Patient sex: M
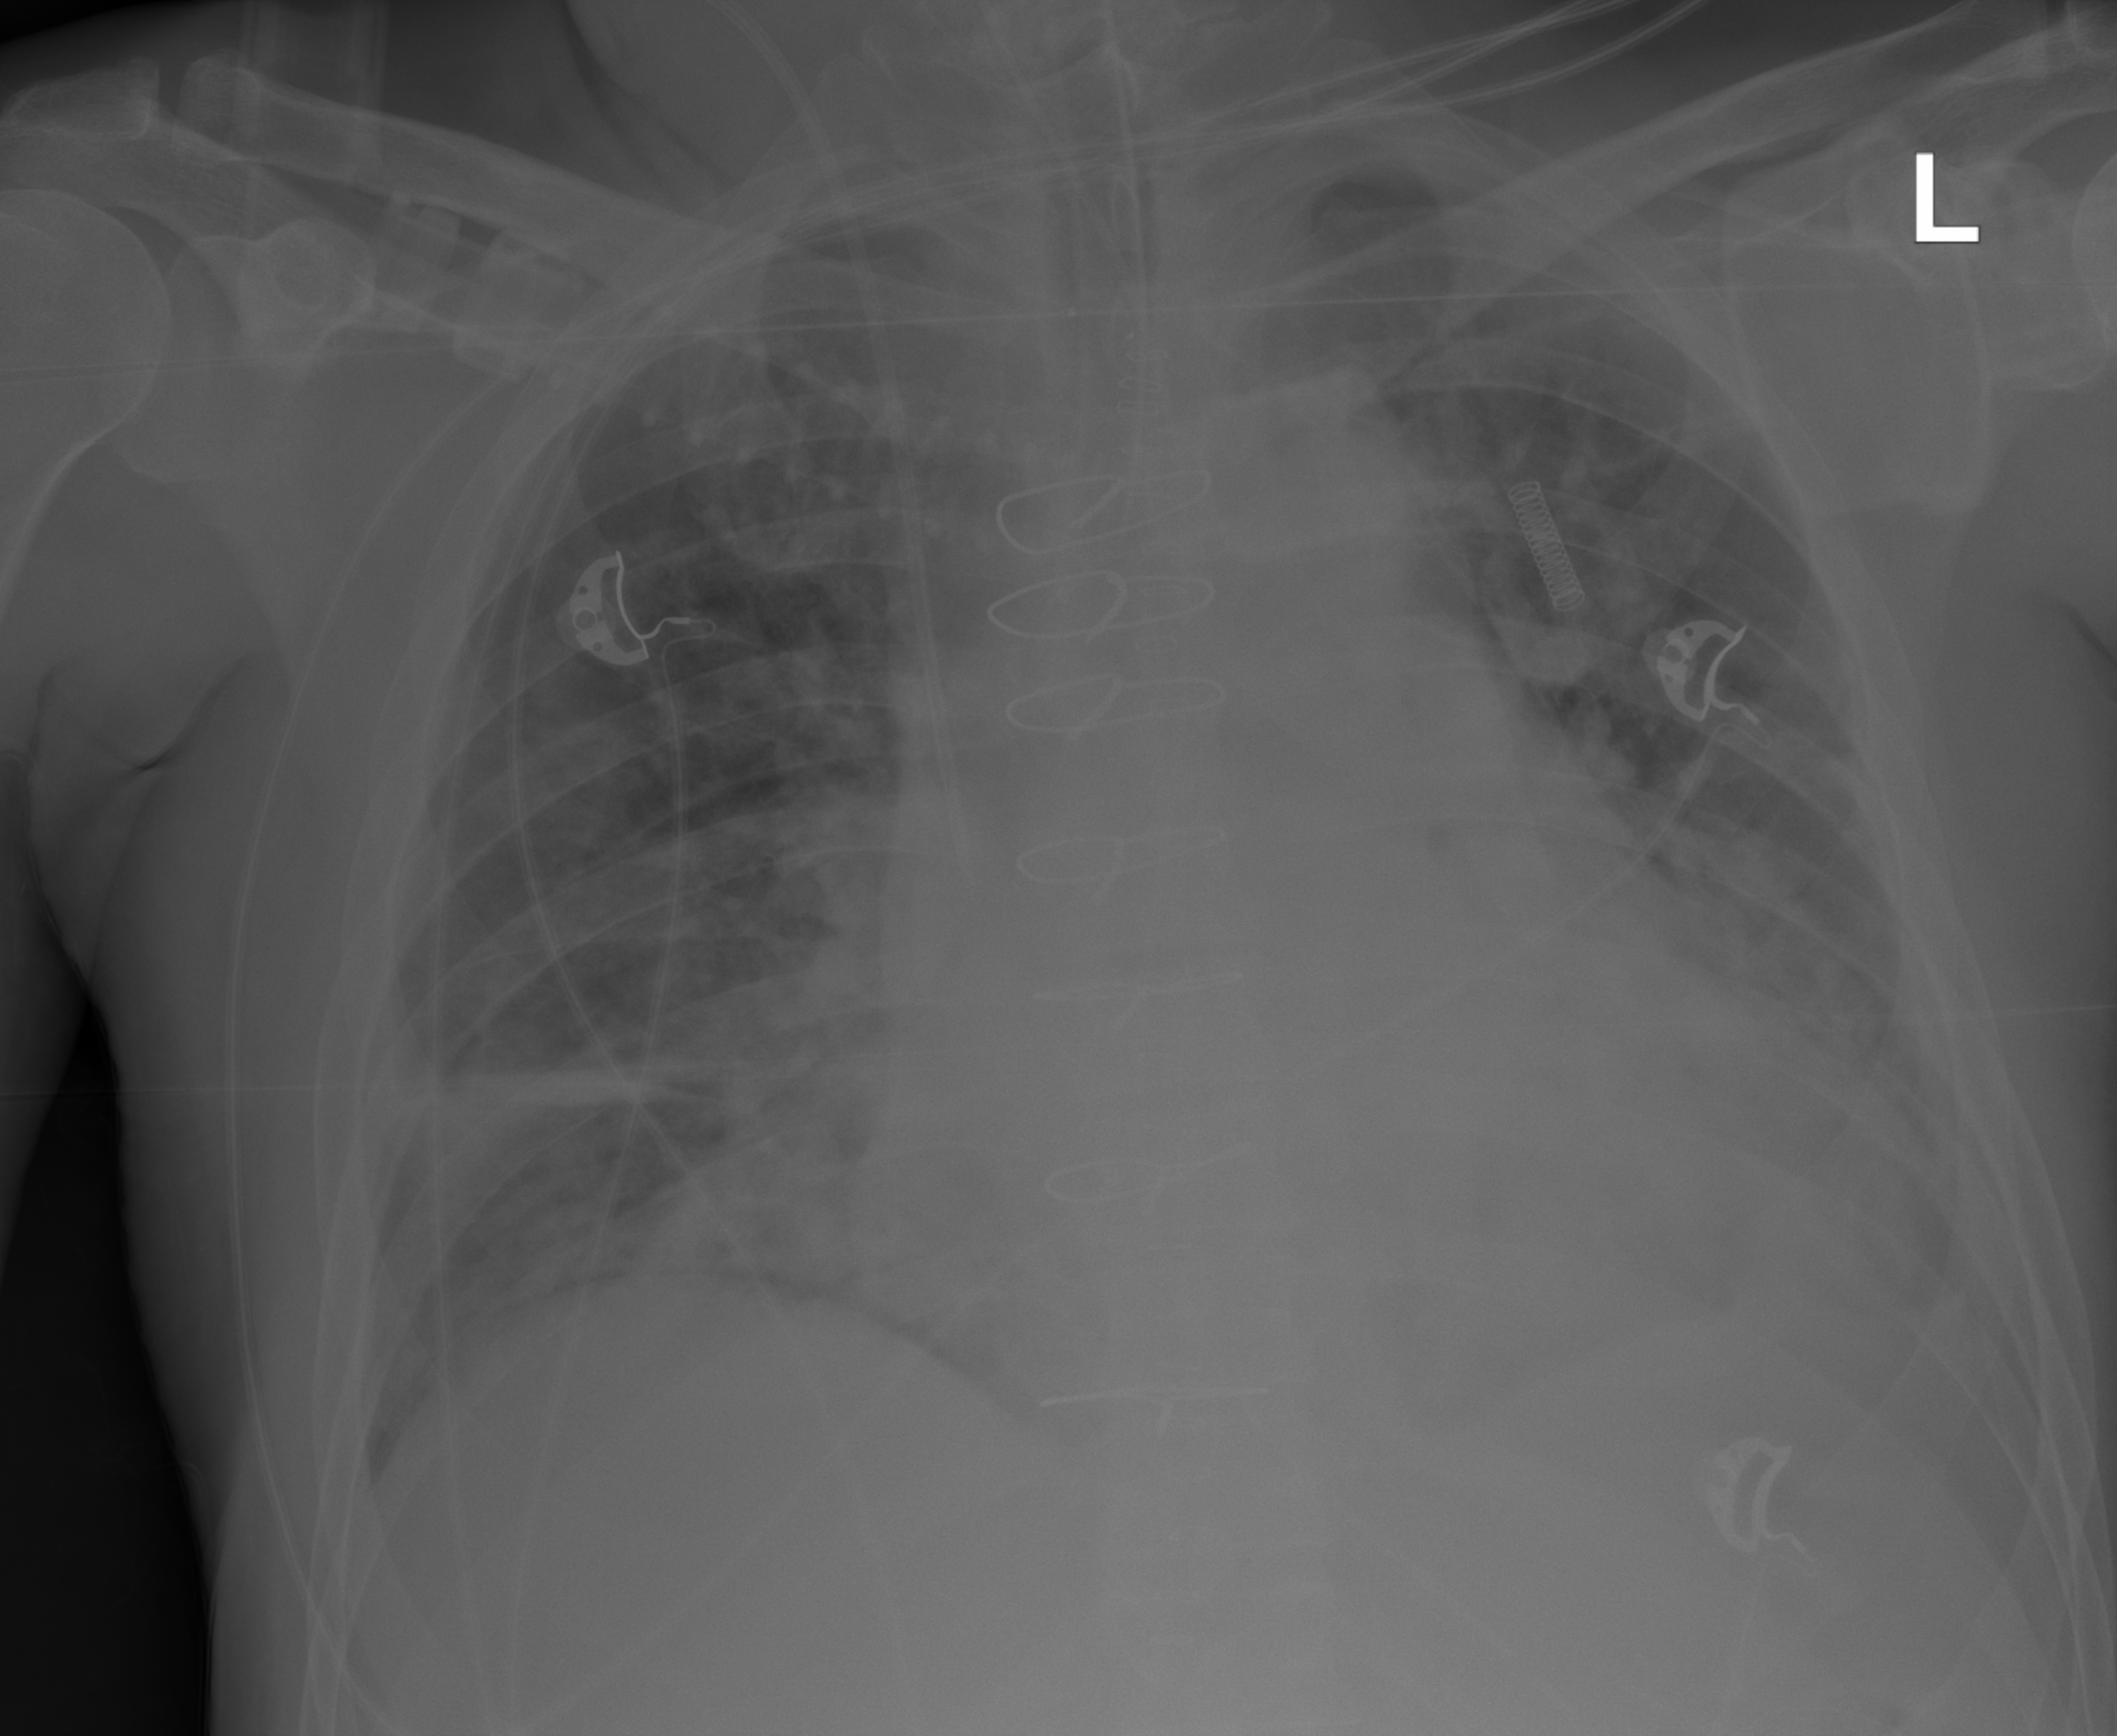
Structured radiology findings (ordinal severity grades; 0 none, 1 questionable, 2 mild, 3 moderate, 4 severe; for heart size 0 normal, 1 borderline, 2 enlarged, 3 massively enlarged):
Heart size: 2
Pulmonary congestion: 2
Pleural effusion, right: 0
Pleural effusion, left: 2
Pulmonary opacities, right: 2
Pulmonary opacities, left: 2
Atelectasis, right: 2
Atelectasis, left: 3